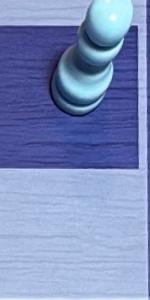
Label: Empty